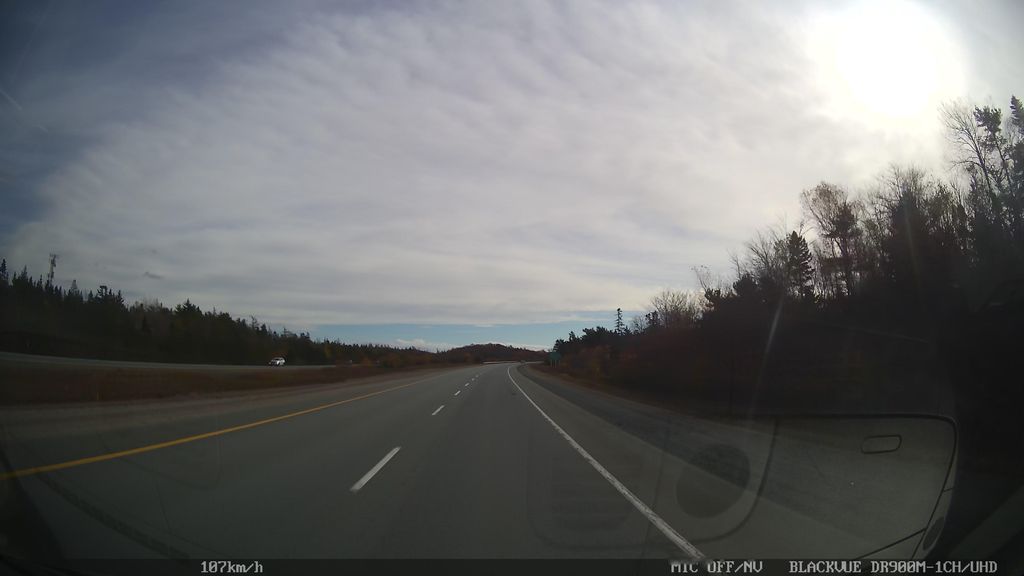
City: halifax